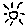
Label: sun